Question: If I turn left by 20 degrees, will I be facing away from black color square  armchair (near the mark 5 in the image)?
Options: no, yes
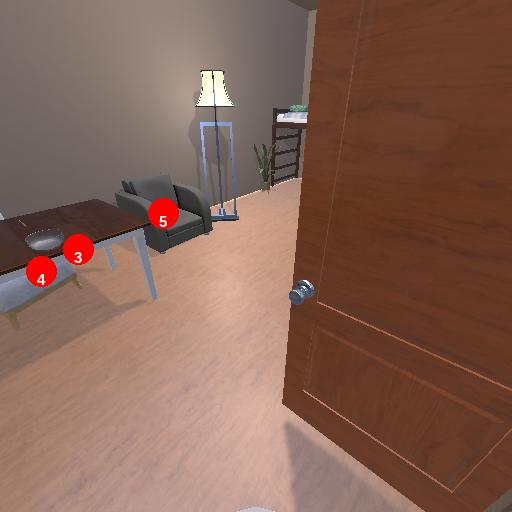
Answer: no